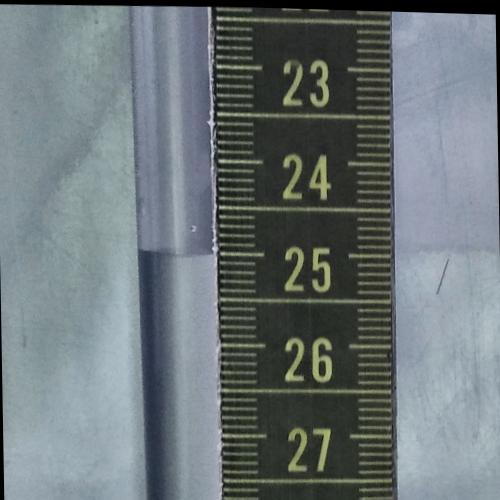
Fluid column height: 25.0 cm